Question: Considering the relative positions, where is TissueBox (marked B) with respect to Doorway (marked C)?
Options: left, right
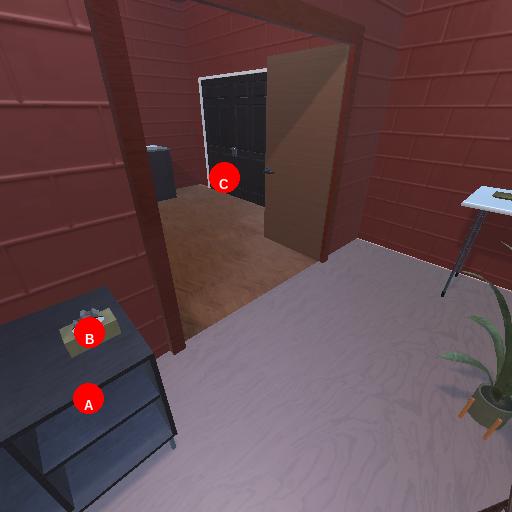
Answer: left